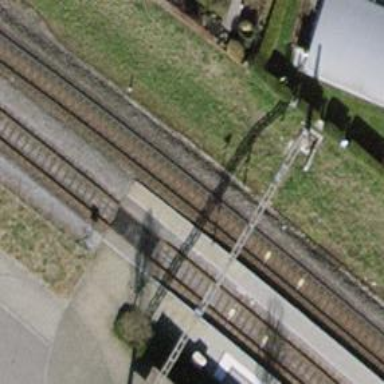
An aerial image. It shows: Crossing for the railway.